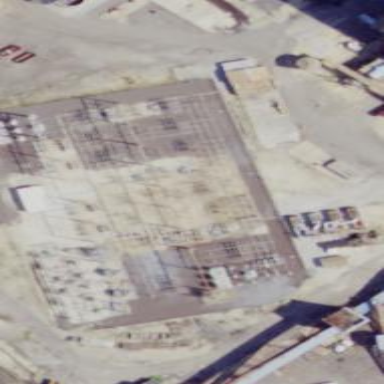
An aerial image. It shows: Power substation primarily used for electricity generation.